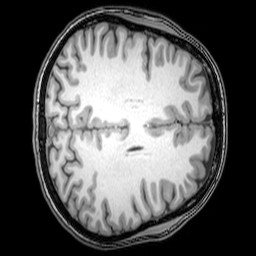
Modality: T1w
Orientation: axial
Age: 24
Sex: female
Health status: healthy
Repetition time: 0.081 s
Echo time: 0.037 s